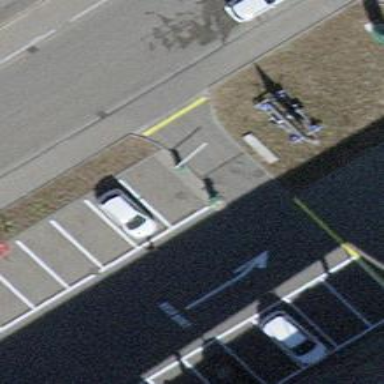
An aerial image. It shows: Lift gate barrier.